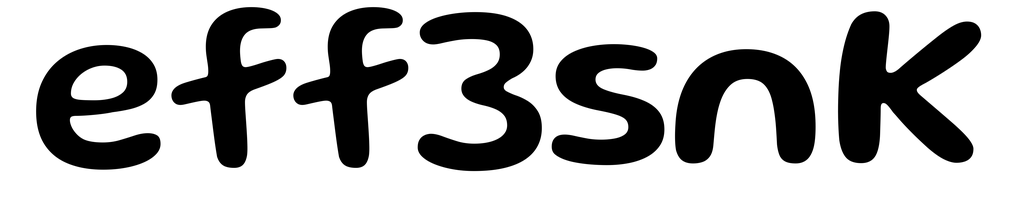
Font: Gluten_Medium